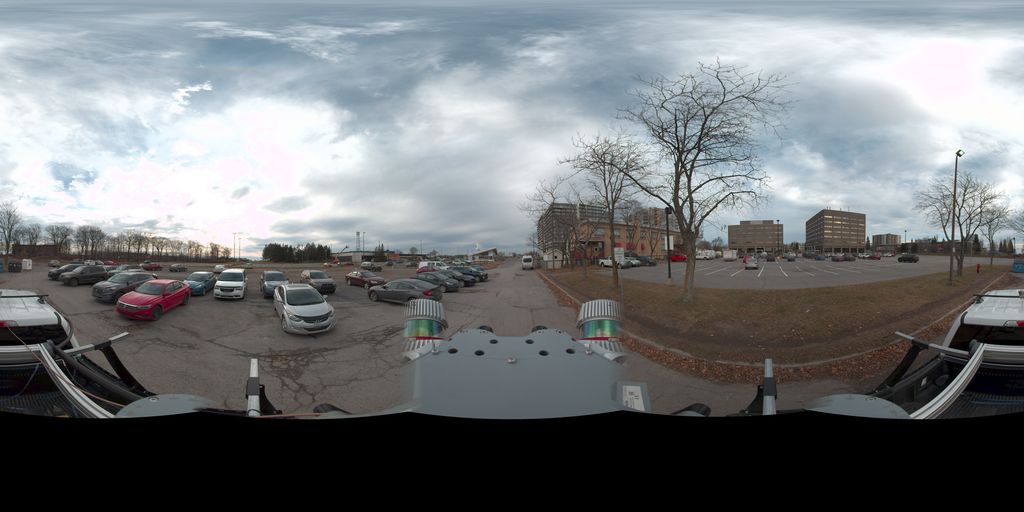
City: quebec_city